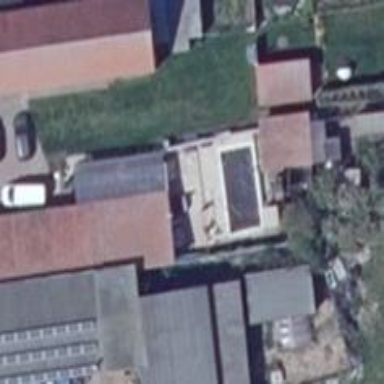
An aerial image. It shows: Swimming pool located in leisure land.